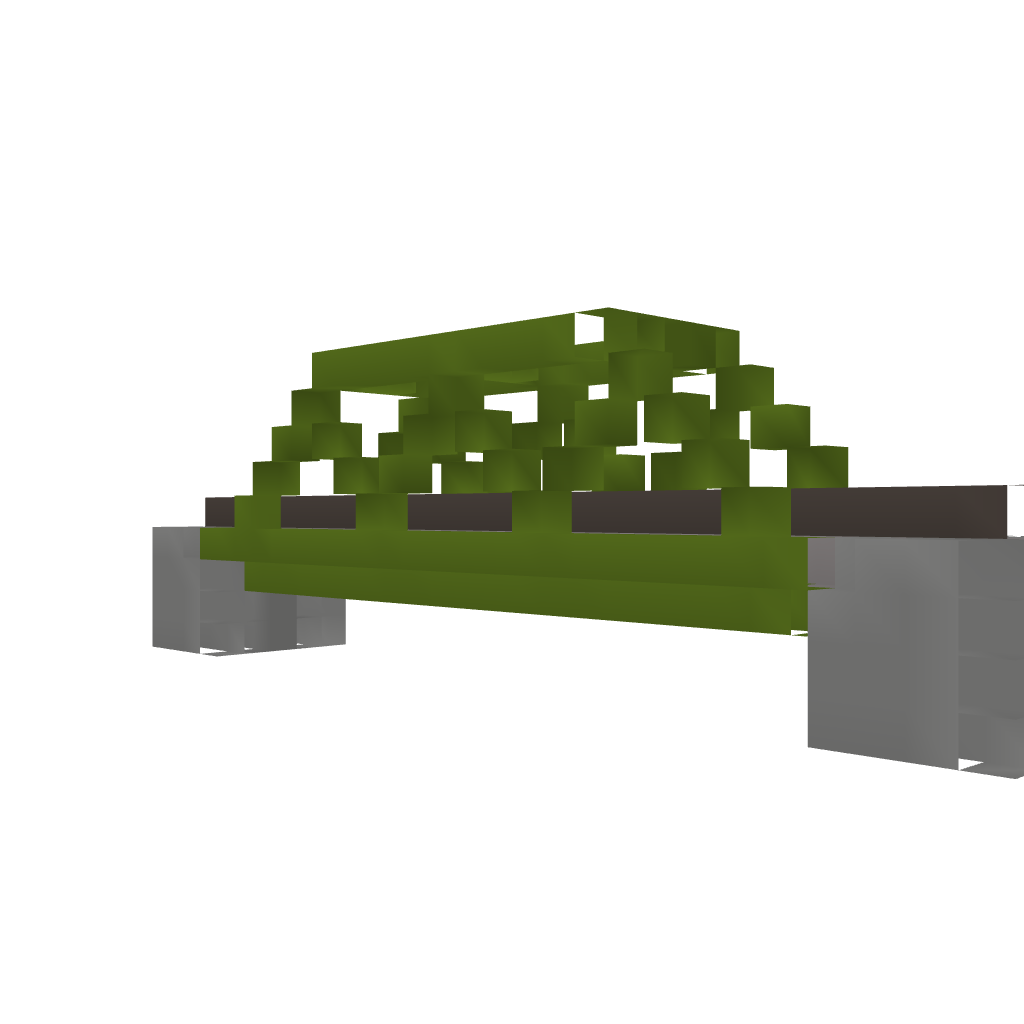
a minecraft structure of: Small Railway Bridge 1 track